Question: I would like to ask if there is a way to return text if exactly 3 cells in a row are equal to another 3 cells in another row.
Example of how I want it to look like.

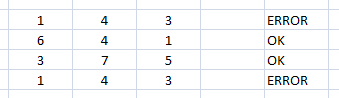
Answer: You could try the formula:
'''
=IF(COUNTIFS(A:A,A1,B:B,B1,C:C,C1)>1, "ERROR", "OK")
'''
'COUNTIFS(A:A,A1,B:B,B1,C:C,C1)' counts the number of times a series of cells A1, B1 and C1 appear in the columns A, B and C.
If it's above 1 (there's more than one), put 'ERROR', else 'OK'.